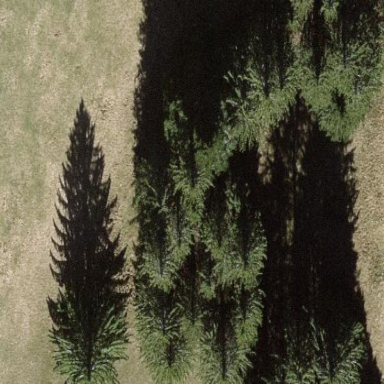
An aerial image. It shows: Forest area.